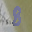
Label: 8